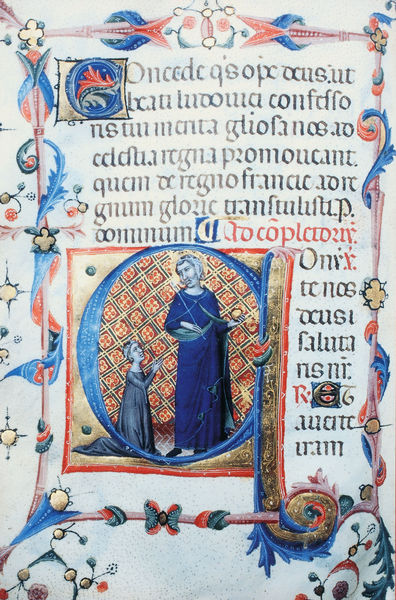
Titel: Stundenbuch des Alfons von Aragon; Alfons der Großmütige
Künstler: Lleonard Crespí
Institution: London, British Library (BL)
Schlagwörter: blau, hand, mann, blumen, frau, weiss, rot, gesichter, gesicht, stehen, hände, gold, stehend, schrift, floral, text, knien, initiale, autor, kniend, mittelalter, heilige, miniatur, handschrift, groteske, latein, buchmalerei, codex, psalter, stifterbild, illumination, iniziale, stehnd, initialie, buch illustration